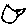
Label: bird